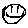
Label: smiley face